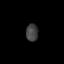
Tissue: lung
Cell type: Epithelial cells
Senescence score: 0.5452
Nuclear area (px): 203
Mean DAPI intensity: 66.424